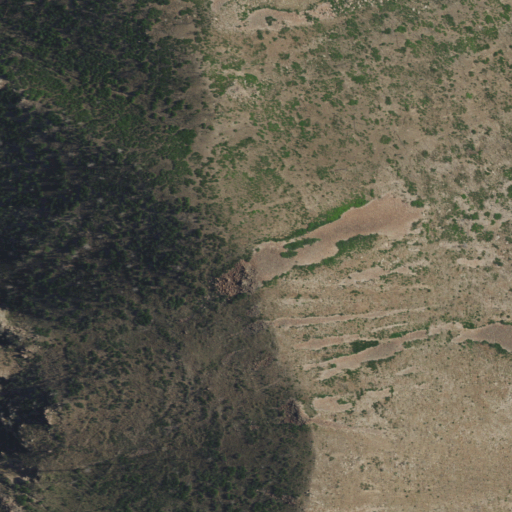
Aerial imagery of mountain in New Mexico named Cerro Picacho containing shrub, evergreen forest, and grassland